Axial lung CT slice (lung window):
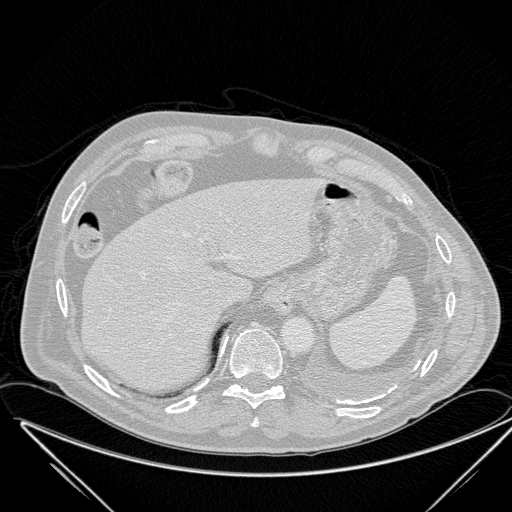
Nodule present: no